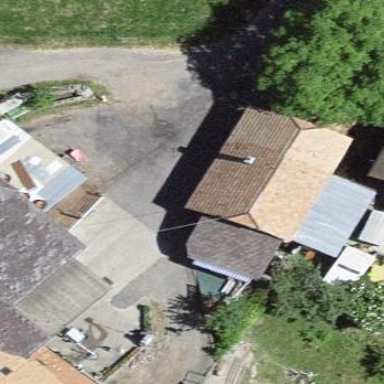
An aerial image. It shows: Rural barn.